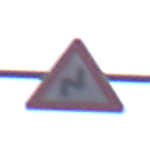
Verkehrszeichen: DoppelkurveRechts
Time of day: MorningAfternoon
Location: Outdoor (Urban)
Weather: Overcast
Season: NotSpecified
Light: Natural